Question: I have developed an JSF and richfaces based application, Here I want to know about a nice way to throw the warning to the user if described field (Rich:inplaceInput) is empty
I have created rich:extendedDataTable in which one of the column is this...
'''
<rich:column width="120" id="col15" label="yardNo">
<f:facet name="header">
<h:outputText value="Yard Number"></h:outputText>
</f:facet>
<rich:inplaceInput value="#{r.runSlNo}" defaultLabel="Assign Manual Number"
inputWidth="90" showControls="true"/>
</rich:column>
'''
and i have created a rich:contextMenu for displaying menu like this...
One commandbutton is also there for submitting the page.
I have two problems over here regarding rich:inplaceInput.
first,
I just dont want to allow the user to submit the page if the rich:InplaceInput value field is empty, rather throw an warning to fill it.
I know how to throw the error or warning before submitting the page.
Second, how can i avoid displaying contextMenu over rich:InplaceInput value but let it display at other 4 columns....
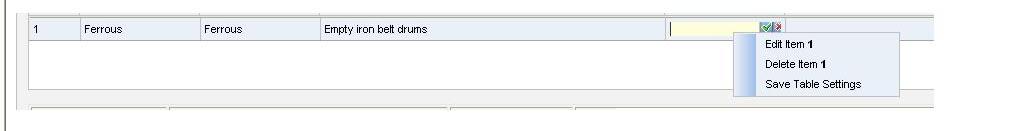
Answer: you can add required="true" to 'inplaceInput' that way you wont submit the form... and you add 'h:messages' bellow the table to display the error of required field or try adding 'h:message' with for="id_of_the_rich:inplaceInput" and locate the 'h:message' bellow the '<rich:inplaceInput'